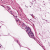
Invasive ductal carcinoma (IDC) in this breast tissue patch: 0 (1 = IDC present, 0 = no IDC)